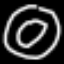
Label: donut